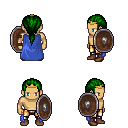
a pixel art fantasy rpg character, male body template, human, tanned skin, blue cape, gold greaves, green ponytail hairstyle, gold tiara, brown shoes, shield, four views (front, back, left, right), 2x2 character sprite sheet, small pixel art, hard edges, no anti-aliasing